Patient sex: M
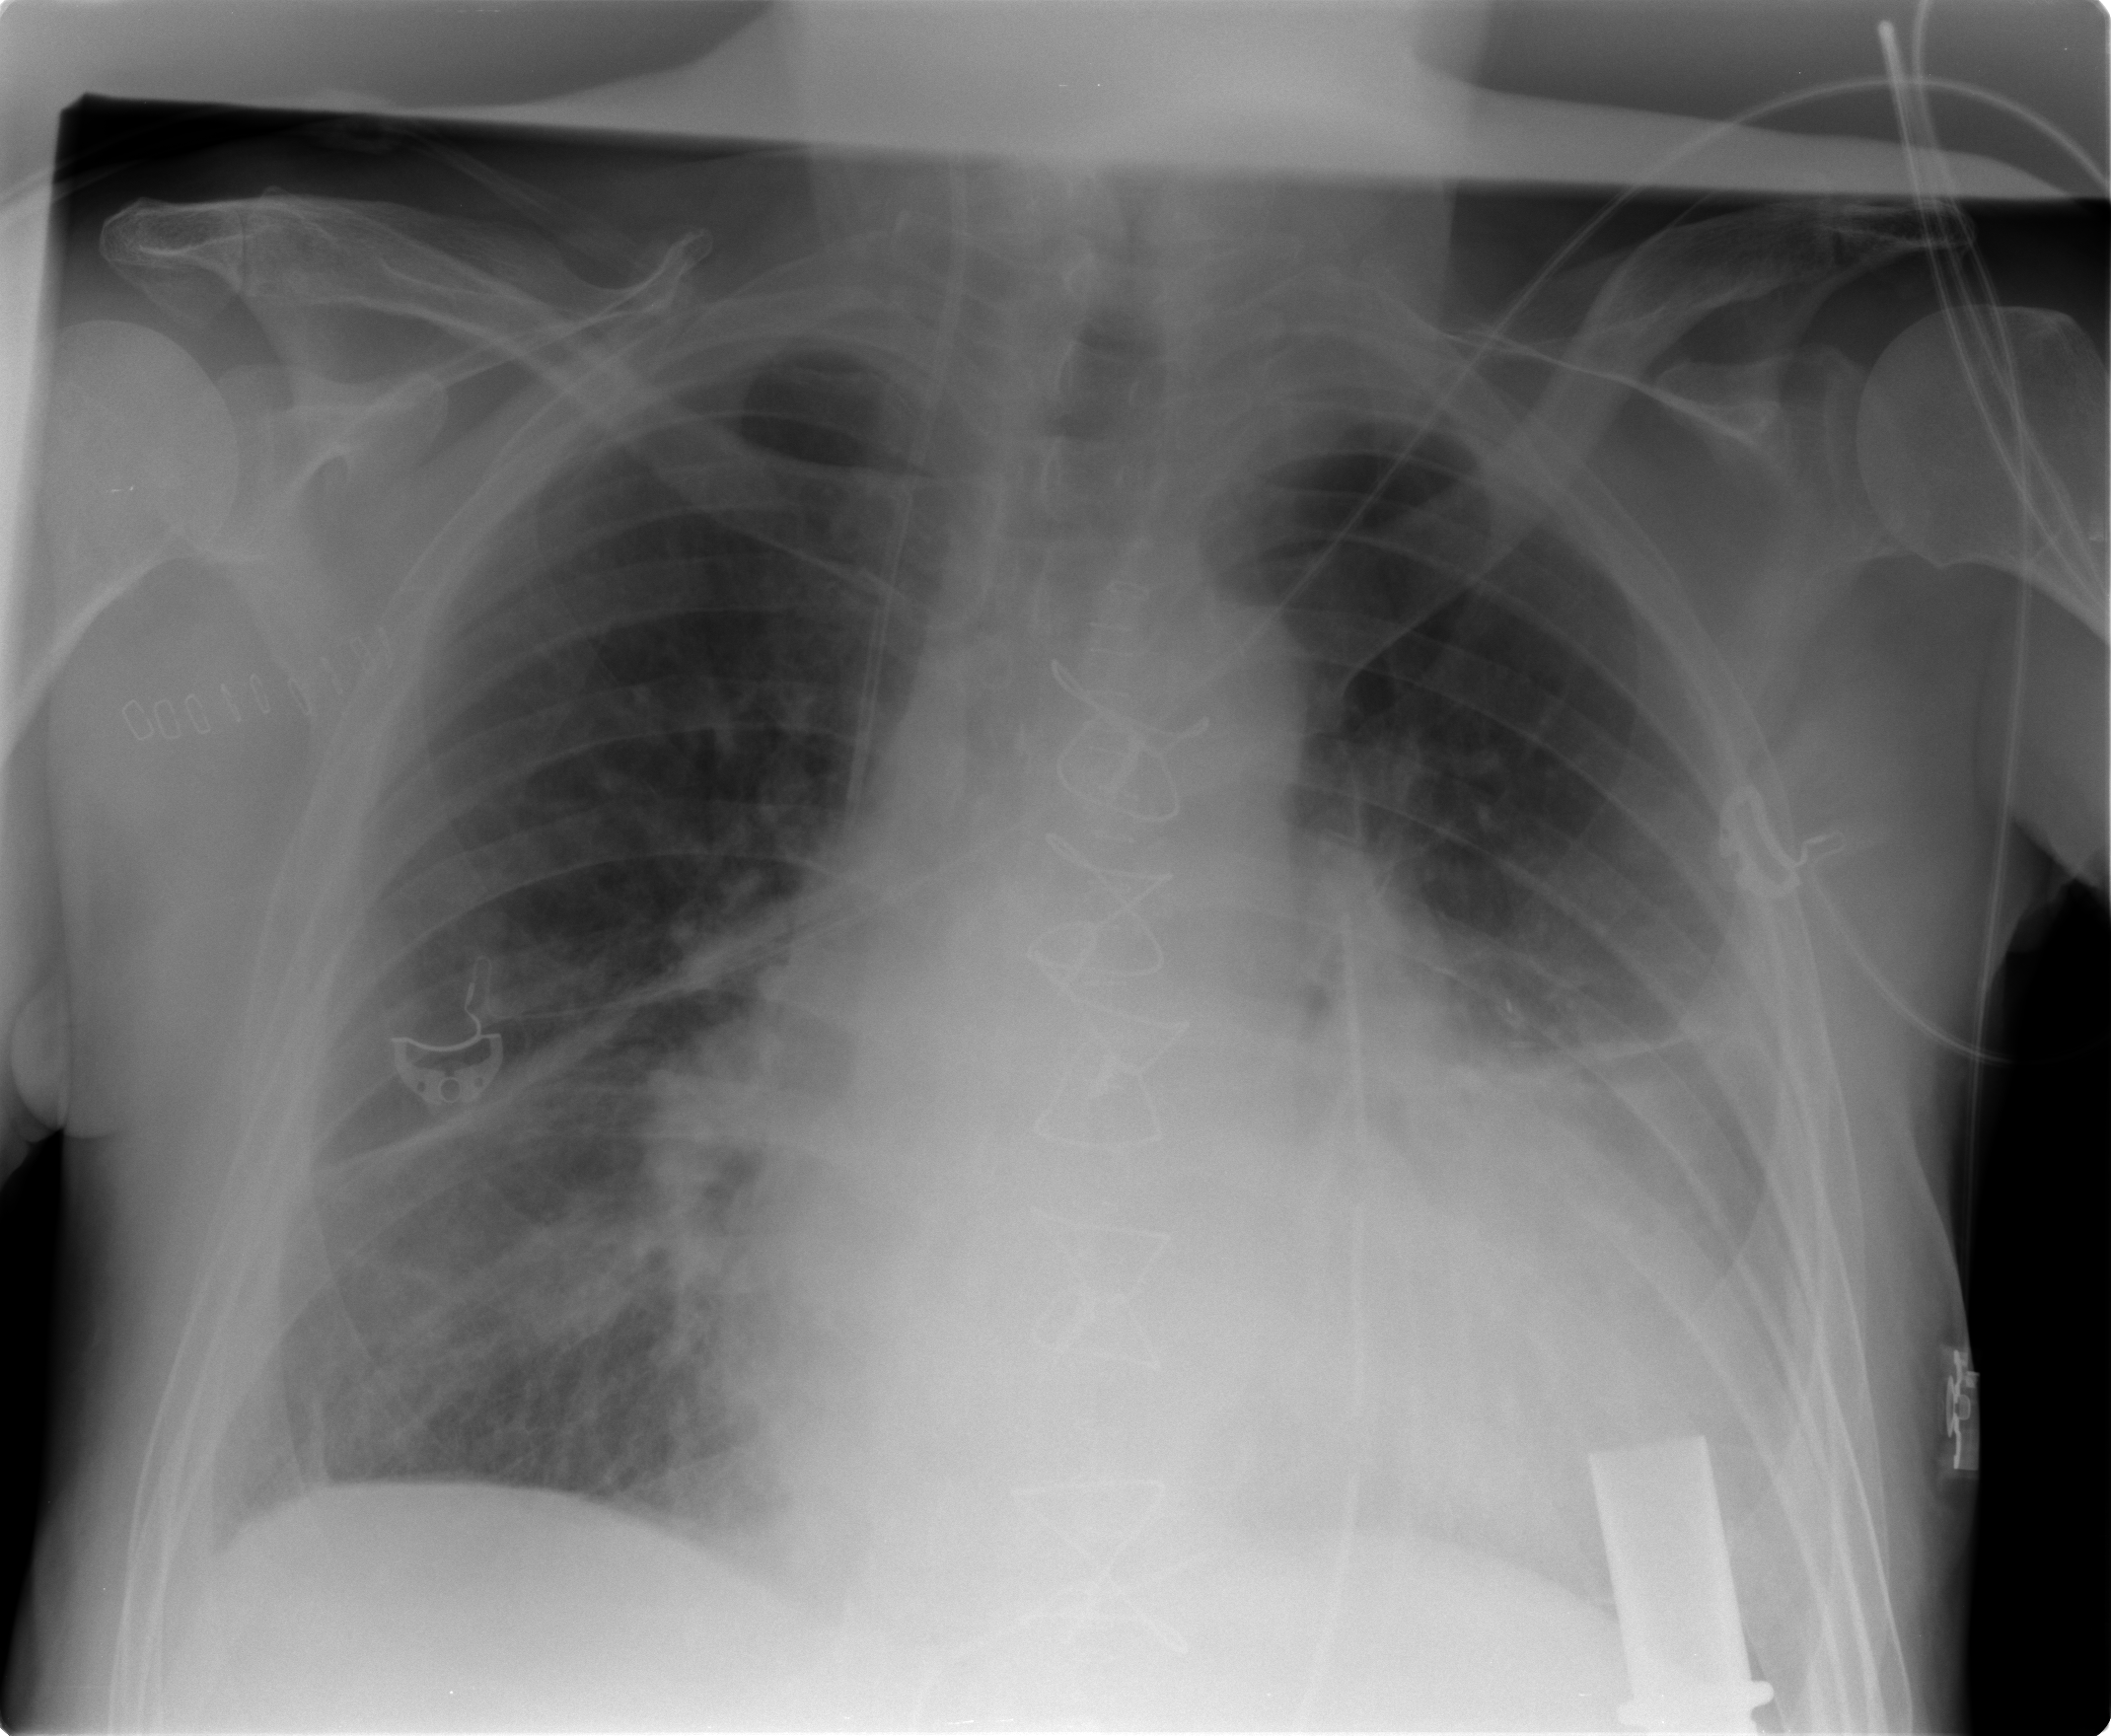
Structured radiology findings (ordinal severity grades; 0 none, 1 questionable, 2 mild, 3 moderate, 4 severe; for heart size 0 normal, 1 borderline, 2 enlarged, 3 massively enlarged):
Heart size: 2
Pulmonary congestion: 2
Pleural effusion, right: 1
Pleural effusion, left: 2
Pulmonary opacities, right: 2
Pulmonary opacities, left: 1
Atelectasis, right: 2
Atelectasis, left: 2